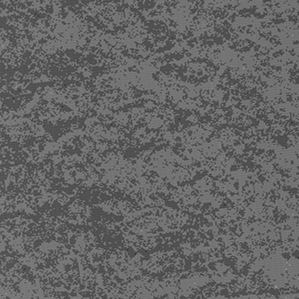
Label: frost